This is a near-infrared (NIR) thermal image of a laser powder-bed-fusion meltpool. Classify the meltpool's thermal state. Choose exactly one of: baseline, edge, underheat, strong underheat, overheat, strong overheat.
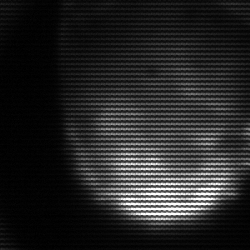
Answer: edge